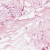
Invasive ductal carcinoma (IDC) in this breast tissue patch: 0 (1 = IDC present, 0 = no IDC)